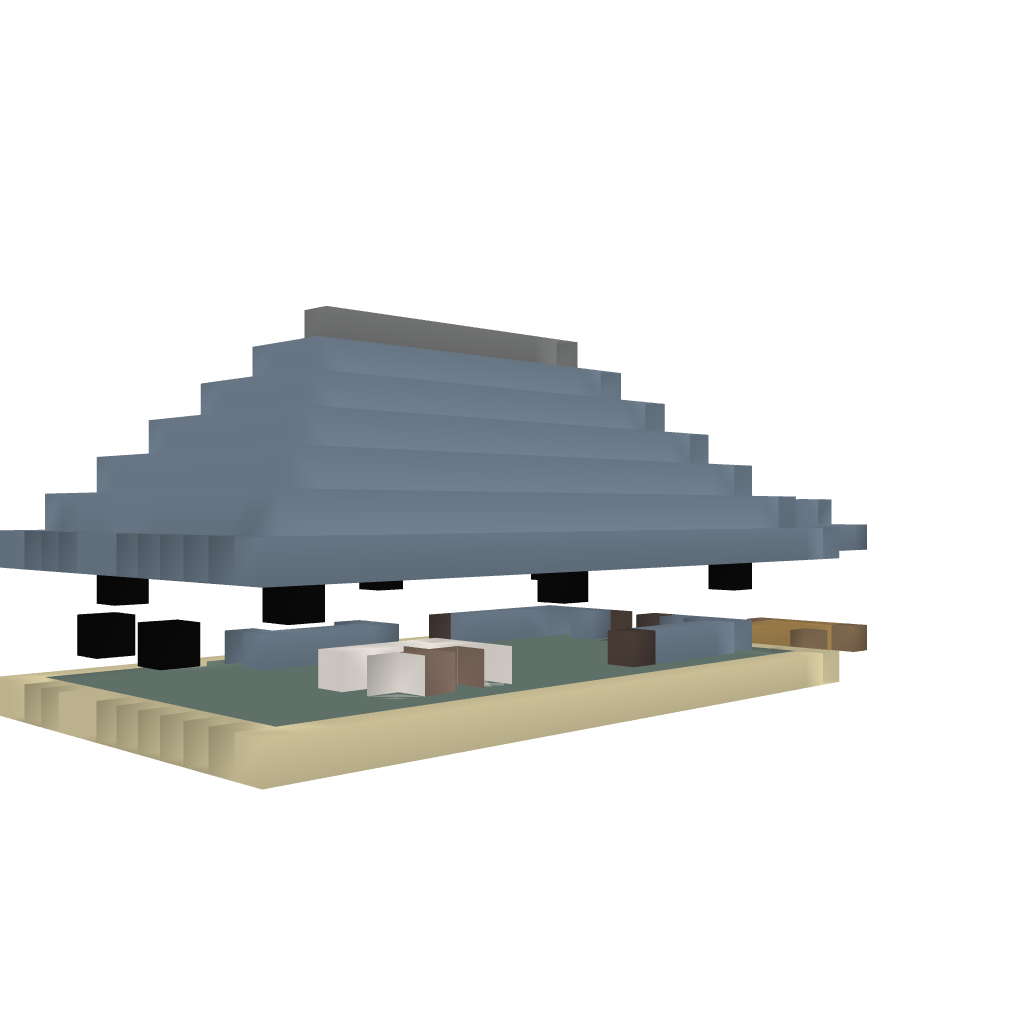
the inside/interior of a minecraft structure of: Beach House with Carmine